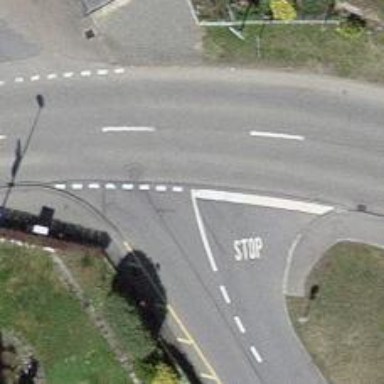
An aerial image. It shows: Road with stop sign.